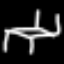
Label: chair